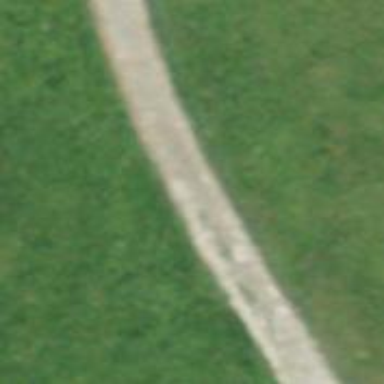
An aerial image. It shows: Gravel track with track type of grade3.